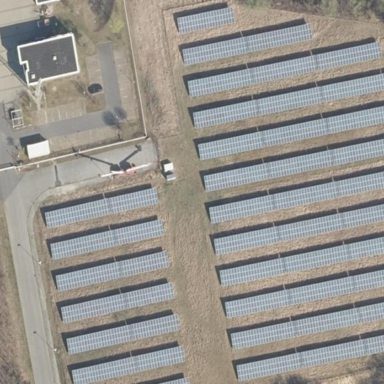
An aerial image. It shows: Solar power generator utilizing photovoltaic technology with solar photovoltaic panels.